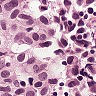
Metastatic tissue present: yes